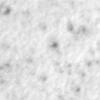
Label: no_change